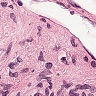
Metastatic tissue present: no